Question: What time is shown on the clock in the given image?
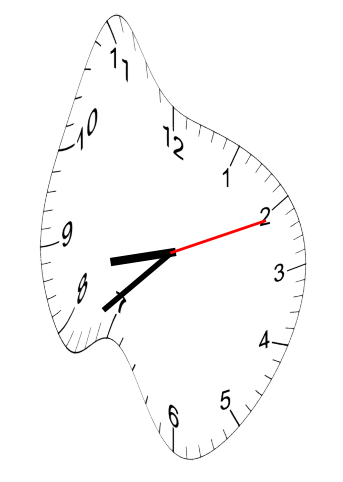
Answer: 08:38:11